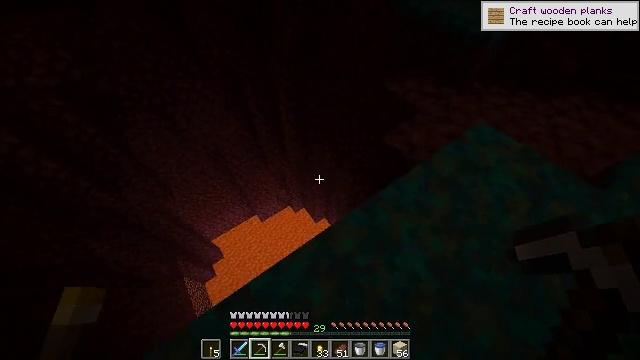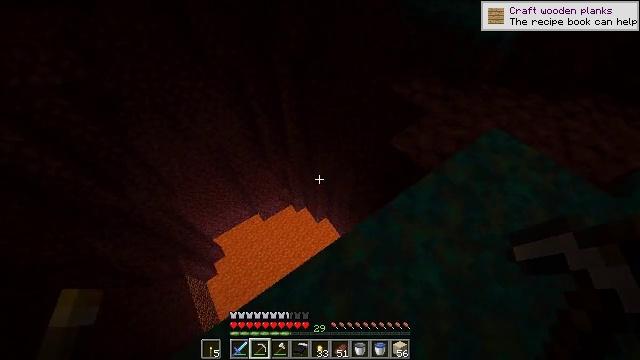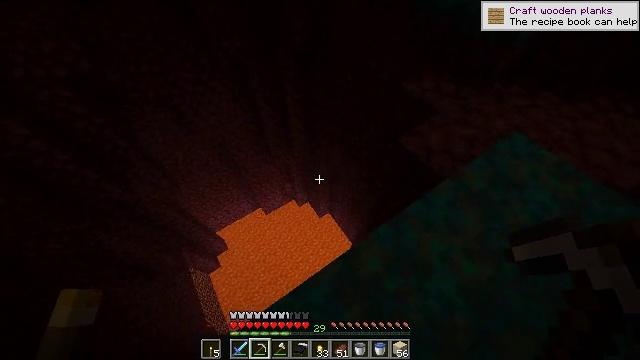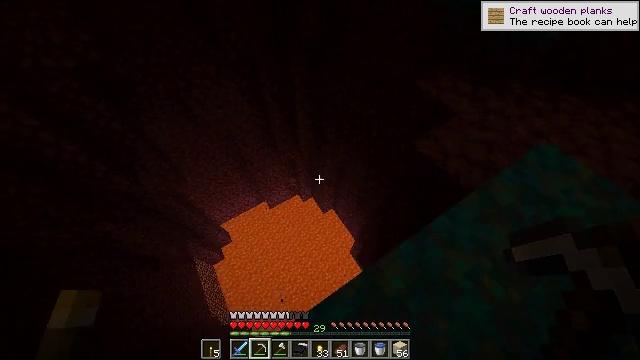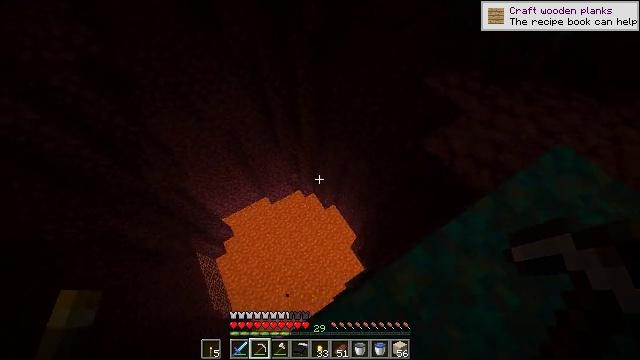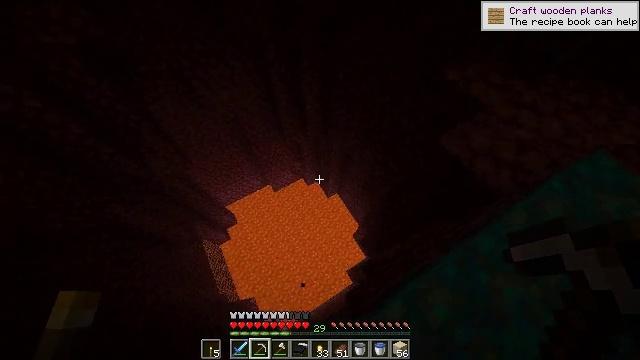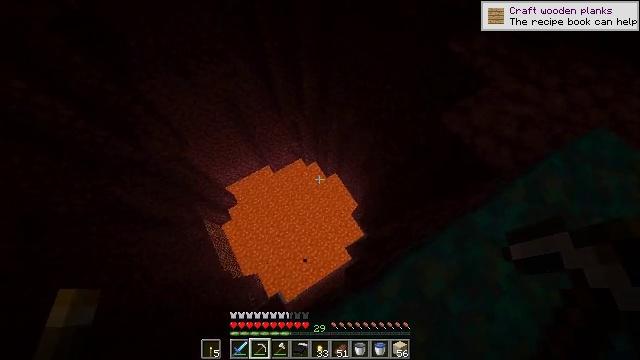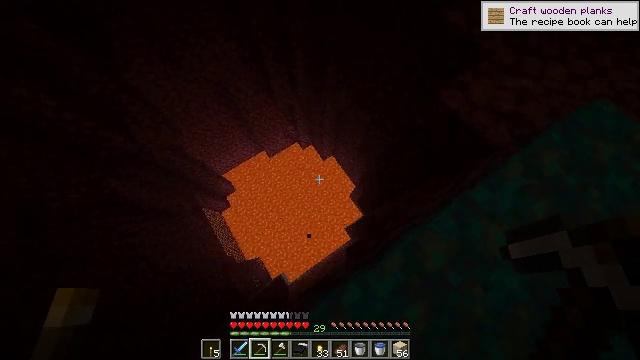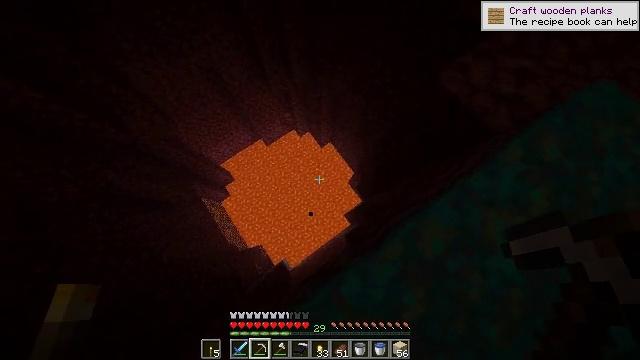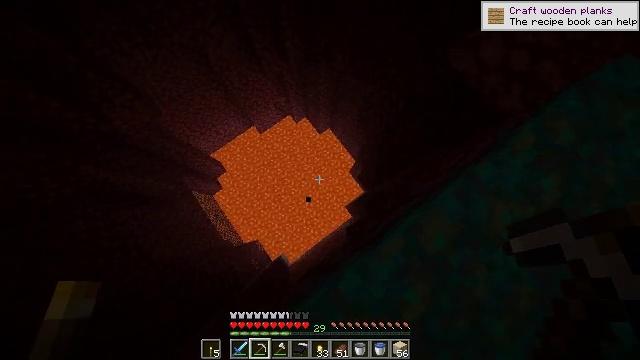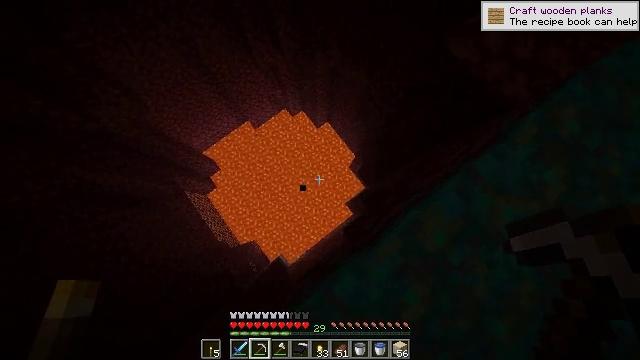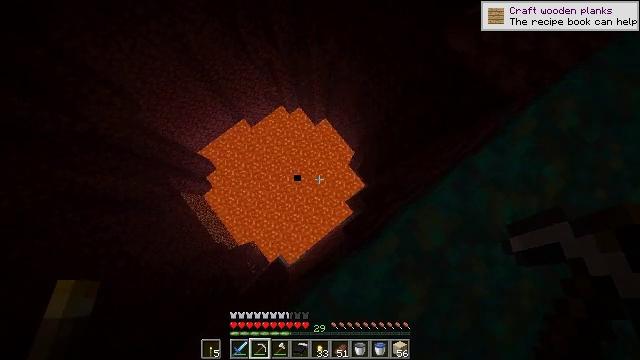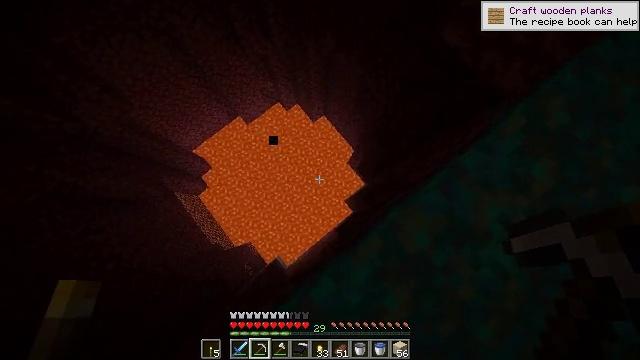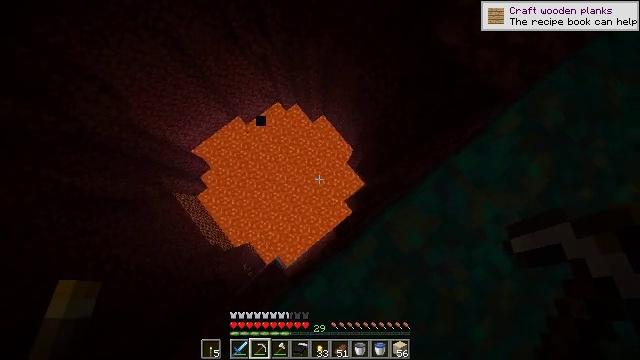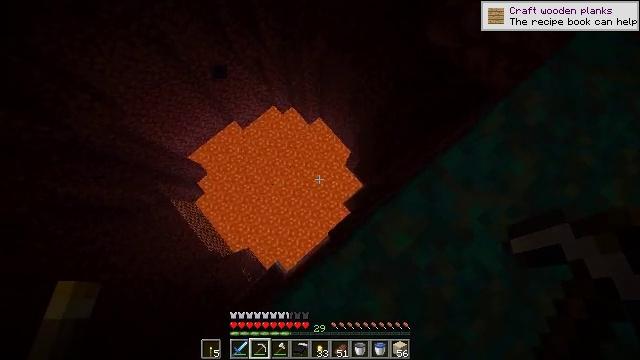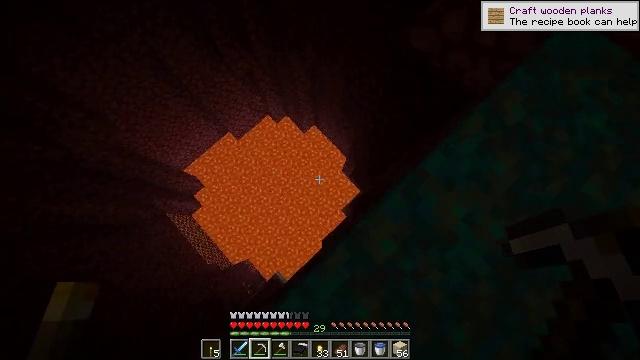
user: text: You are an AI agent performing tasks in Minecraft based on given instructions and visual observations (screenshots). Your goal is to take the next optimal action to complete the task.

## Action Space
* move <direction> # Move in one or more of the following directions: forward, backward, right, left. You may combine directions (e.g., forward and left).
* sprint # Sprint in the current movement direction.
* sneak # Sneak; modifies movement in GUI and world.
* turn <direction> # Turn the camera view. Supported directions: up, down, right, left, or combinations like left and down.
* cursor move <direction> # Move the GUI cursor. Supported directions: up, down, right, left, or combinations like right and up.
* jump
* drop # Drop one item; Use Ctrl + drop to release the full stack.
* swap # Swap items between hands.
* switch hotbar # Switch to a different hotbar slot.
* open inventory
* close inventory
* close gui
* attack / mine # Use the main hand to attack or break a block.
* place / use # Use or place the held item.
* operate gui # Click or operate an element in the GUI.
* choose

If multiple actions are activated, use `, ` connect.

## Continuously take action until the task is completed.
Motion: motion action
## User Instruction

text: Extract nether quartz by breaking the ore.
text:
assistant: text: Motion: move forward and move left, sneak
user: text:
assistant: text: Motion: move forward and move left, sneak, turn left and down
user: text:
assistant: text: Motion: move forward and move left, sneak, turn left and down
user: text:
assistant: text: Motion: move forward and move left, sneak, turn down
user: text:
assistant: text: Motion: move forward and move left, sneak, turn down
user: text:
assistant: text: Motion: move forward and move left, sneak, turn down
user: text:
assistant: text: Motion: move forward, sneak, turn right and down
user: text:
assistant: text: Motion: move right, sneak, turn right and down
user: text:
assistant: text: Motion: move right, sneak, turn right and down
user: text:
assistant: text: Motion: move right, sneak, turn right
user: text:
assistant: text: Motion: move right, sneak, turn right
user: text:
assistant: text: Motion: move right, sneak
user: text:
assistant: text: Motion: move right, sneak
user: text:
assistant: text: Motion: move right, sneak, turn right
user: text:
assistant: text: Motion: move right, sneak, turn right and up
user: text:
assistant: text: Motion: move right, sneak, turn right and up
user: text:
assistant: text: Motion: move right, sneak, turn right and up
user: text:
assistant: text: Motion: move right, sneak, turn right and up
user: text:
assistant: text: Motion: move right, sneak, turn right and up
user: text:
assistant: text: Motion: move forward and move right, sneak, turn right and up
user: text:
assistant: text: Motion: move forward and move right, sneak, turn right and up
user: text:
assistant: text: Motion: move forward and move right, sneak, turn right and up
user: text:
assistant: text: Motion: move forward and move right, sneak, turn right and up
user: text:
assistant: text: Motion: move forward and move right, sneak, turn right and up
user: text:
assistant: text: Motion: move forward, sneak, turn right and up
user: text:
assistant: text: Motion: move forward, sneak, turn right and up
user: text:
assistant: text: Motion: move forward, sneak, turn right and up
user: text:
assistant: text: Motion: move forward, sneak, turn right and up
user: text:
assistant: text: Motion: move forward, sneak
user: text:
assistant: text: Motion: move forward, turn right and up